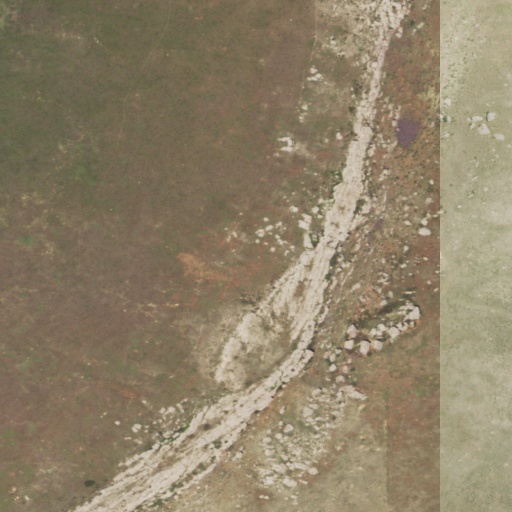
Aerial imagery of mountain in Wyoming named Indian River Hill containing only grassland